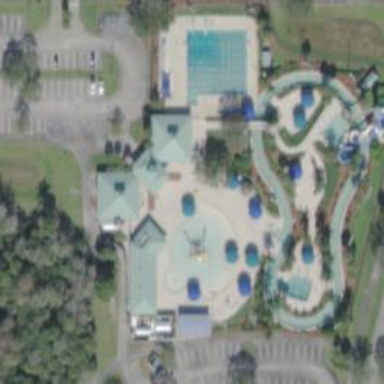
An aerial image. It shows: Water park.